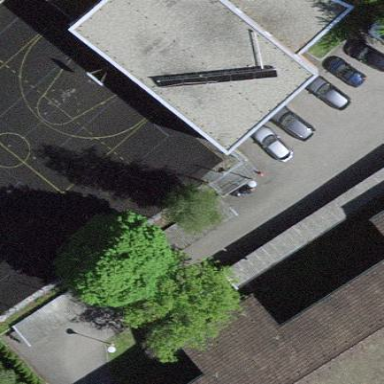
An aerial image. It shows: Bicycle parking facility.